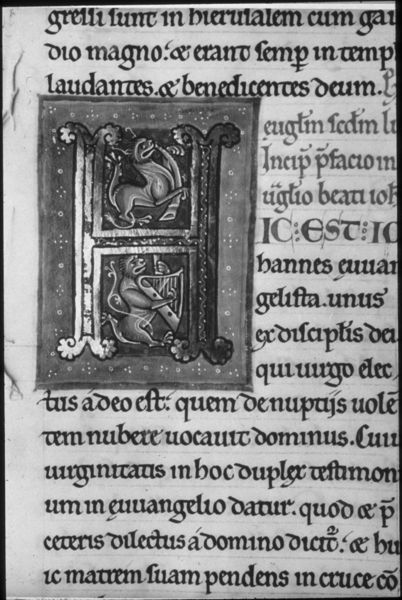
Titel: Bibel von St. Bertin, Kapuziner Bibel, Bd. 4
Institution: Paris, Bibliothèque Nationale
Schlagwörter: tiere, rahmen, horn, gold, blatt, musik, schrift, foto, buch, seite, schwarzweiß, text, buchstabe, initiale, buchseite, mittelalter, löwe, harfe, reproduktion, leier, drache, handschrift, latein, musikinstrumente, buchmalerei, evangeliar, inkunabel, messbuch, h, omittelalter